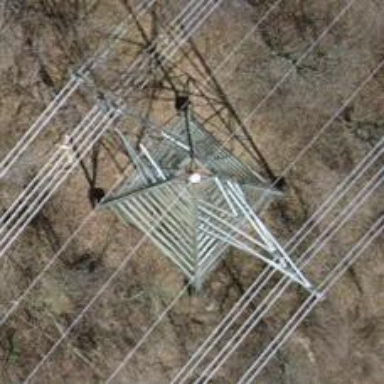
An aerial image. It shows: Power tower.